Aerial crown-view tile of a tropical tree (Barro Colorado Island, Panama), acquired 20241216:
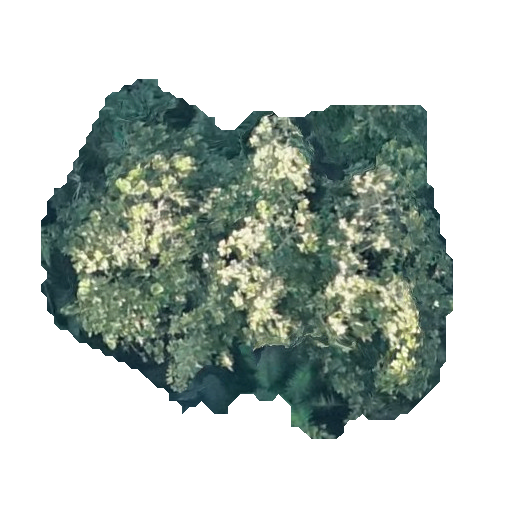
Species: Anacardium excelsum
GBIF accepted scientific name: Anacardium excelsum
Crown area: 158.038 m²